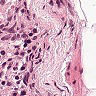
Metastatic tissue present: no